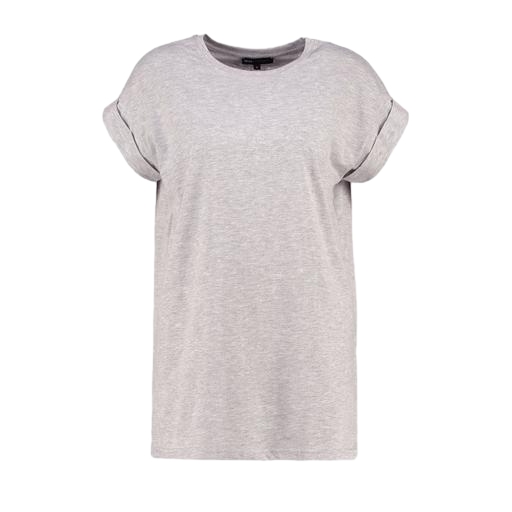
grey tee, light grey tee, gray t-shirt woman, white background